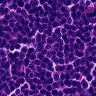
Metastatic tissue present: no